Aerial crown-view tile of a tropical tree (Barro Colorado Island, Panama), acquired 20240918:
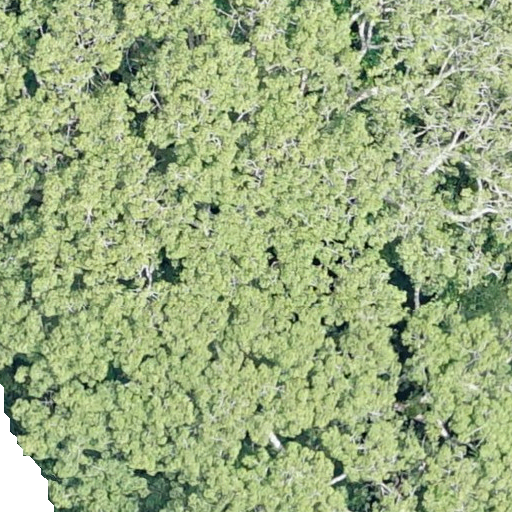
Species: Ceiba pentandra
GBIF accepted scientific name: Ceiba pentandra
Crown area: 909.358 m²